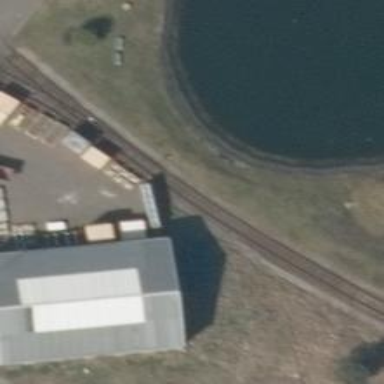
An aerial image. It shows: Railway switch.